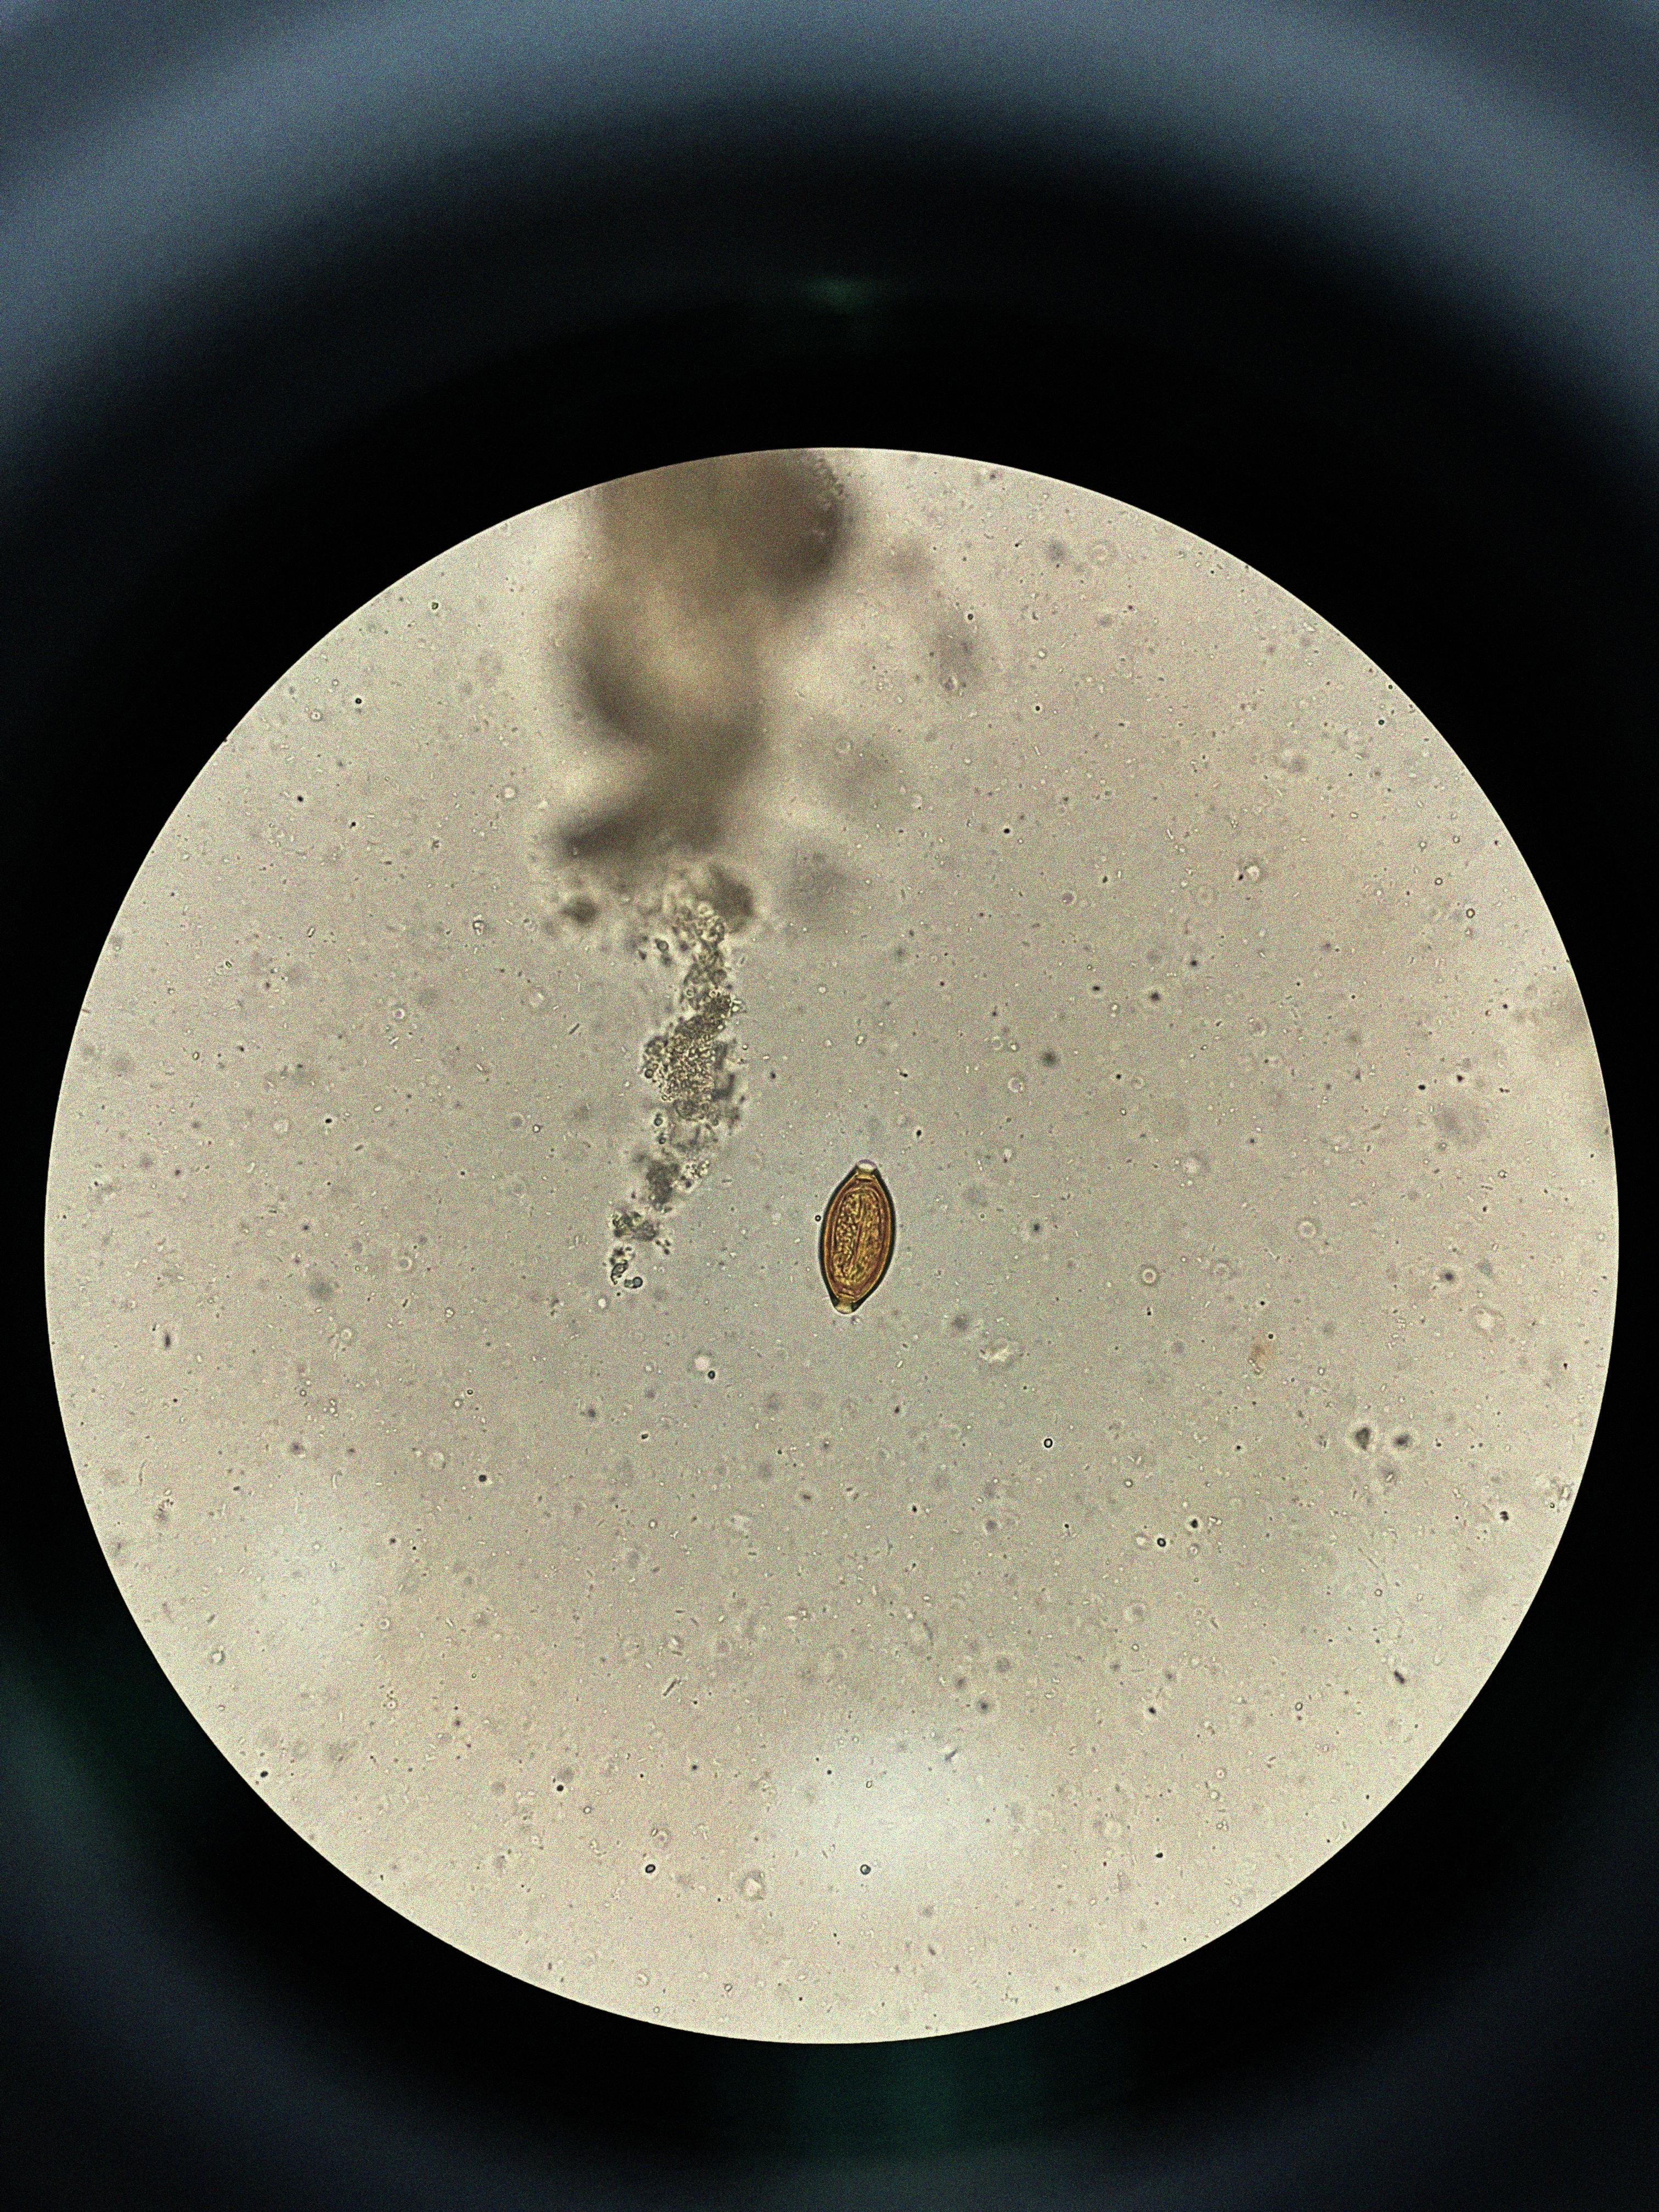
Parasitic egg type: Trichuris trichiura